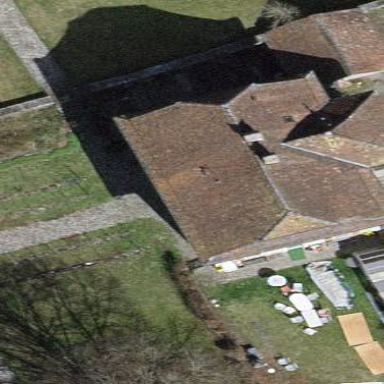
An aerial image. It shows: Building identified as rectory.